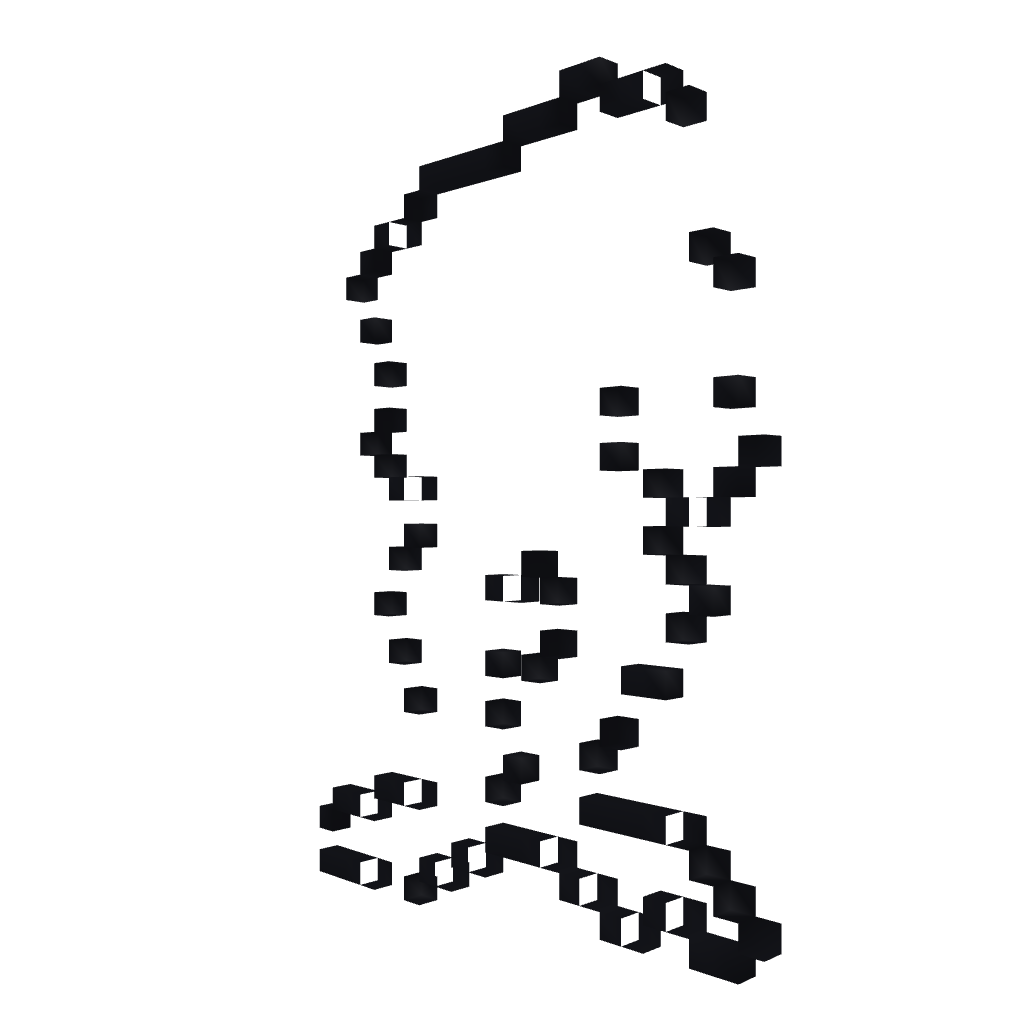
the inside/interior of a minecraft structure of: Battletoads/NES-Zitz